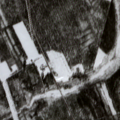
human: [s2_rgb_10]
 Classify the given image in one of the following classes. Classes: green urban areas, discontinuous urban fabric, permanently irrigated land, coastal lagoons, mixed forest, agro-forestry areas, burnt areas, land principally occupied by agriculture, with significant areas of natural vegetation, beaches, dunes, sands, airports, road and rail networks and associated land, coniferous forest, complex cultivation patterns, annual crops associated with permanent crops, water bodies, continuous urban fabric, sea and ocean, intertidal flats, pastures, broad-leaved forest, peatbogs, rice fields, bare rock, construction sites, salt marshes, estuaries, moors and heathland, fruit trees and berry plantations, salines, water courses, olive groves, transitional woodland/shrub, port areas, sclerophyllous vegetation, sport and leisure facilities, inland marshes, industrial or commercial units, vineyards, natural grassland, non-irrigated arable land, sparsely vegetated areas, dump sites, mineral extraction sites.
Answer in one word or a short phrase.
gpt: coniferous forest, mixed forest, transitional woodland/shrub, peatbogs